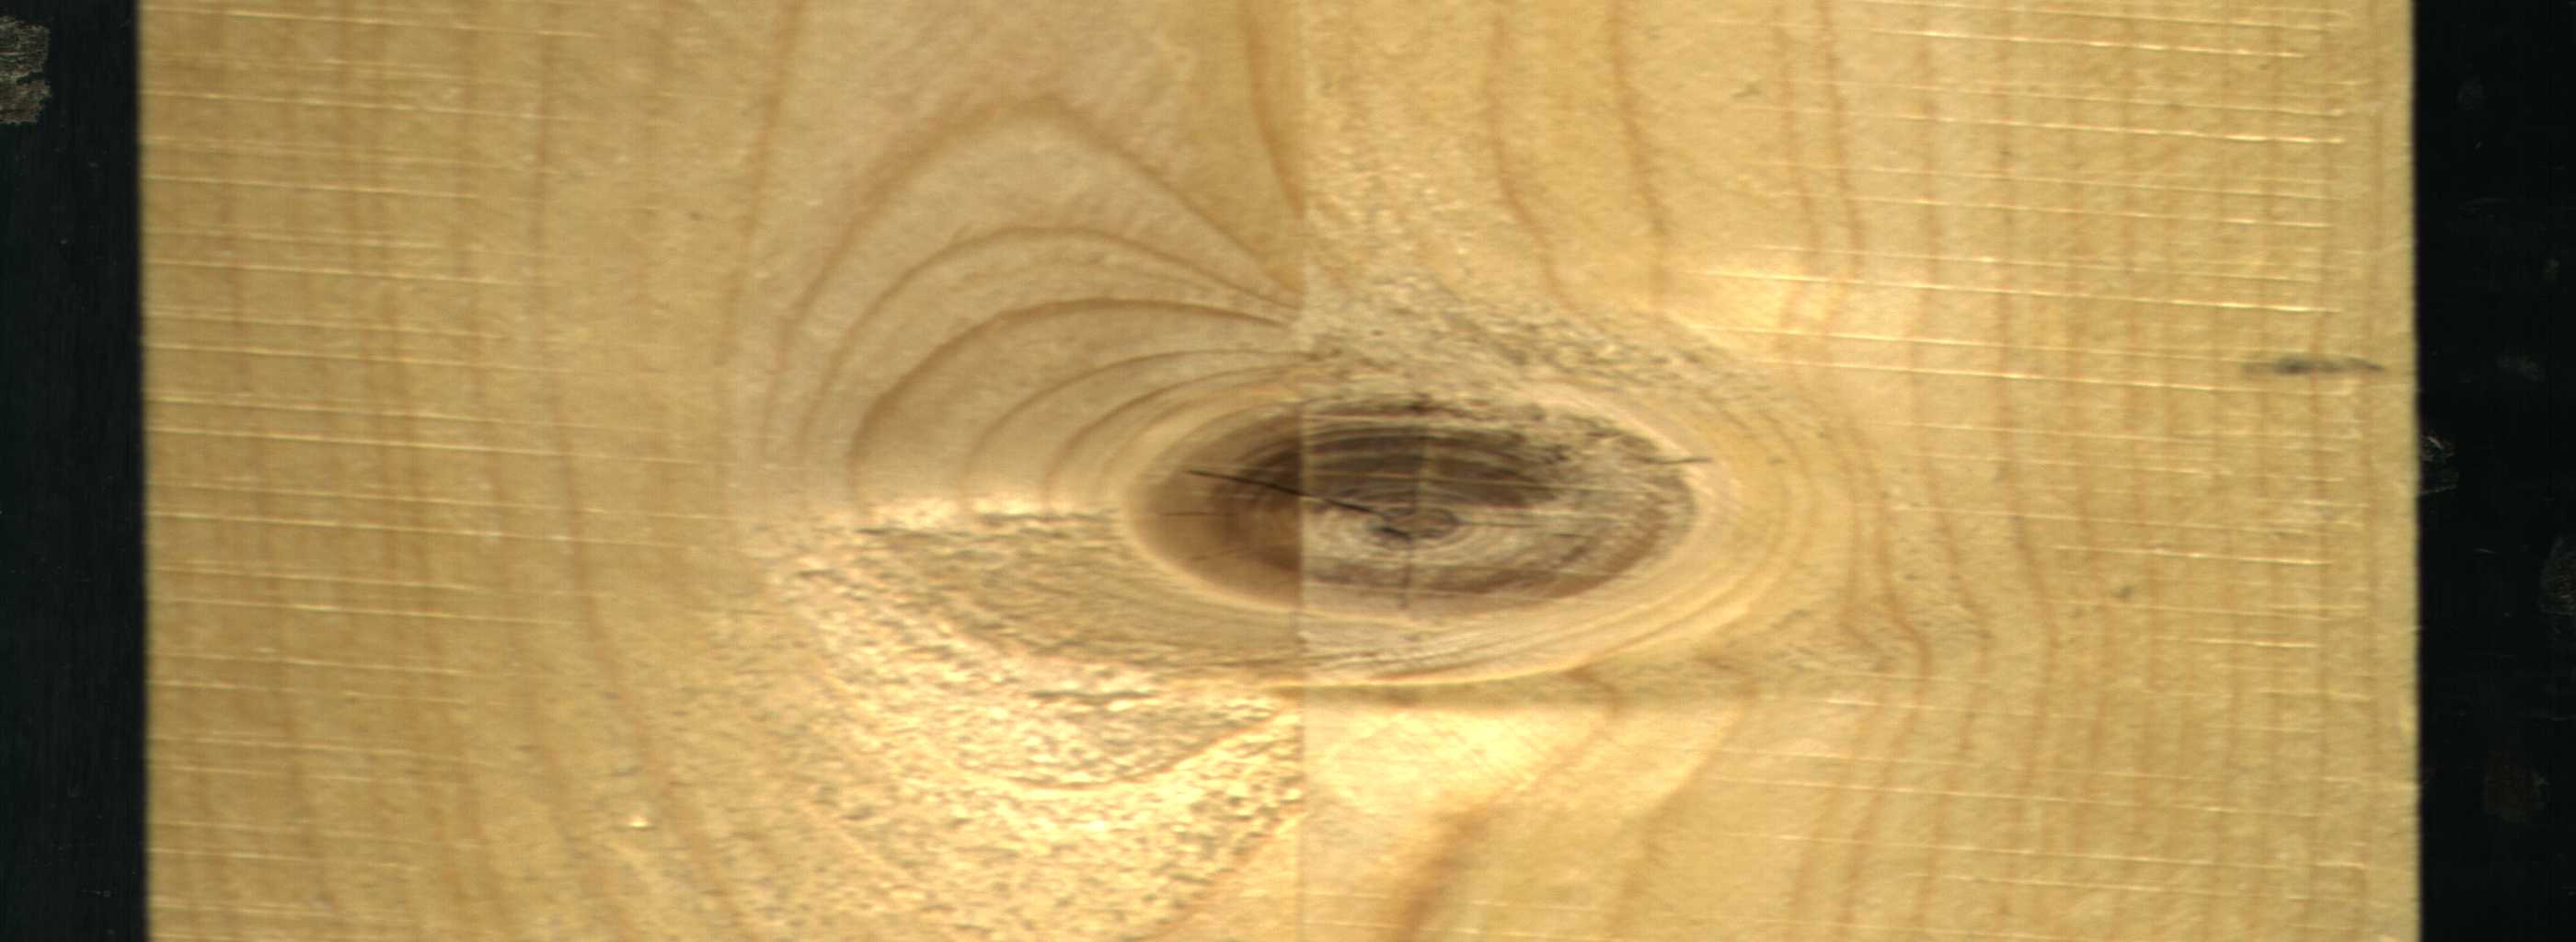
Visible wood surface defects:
knot_with_crack